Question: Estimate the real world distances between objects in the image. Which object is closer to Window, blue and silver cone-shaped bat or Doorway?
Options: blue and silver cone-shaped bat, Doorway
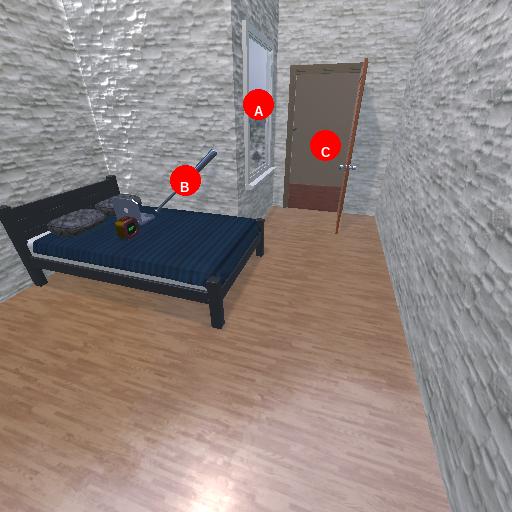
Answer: blue and silver cone-shaped bat